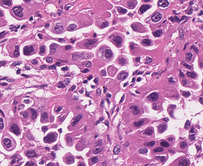
Tumor epithelial tissue: yes
Tumor-associated stroma tissue: no
Normal tissue: no